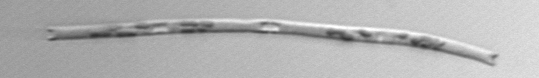
Label: Eucampia_morphytype1